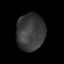
Tissue: lung
Cell type: Epithelial cells
Senescence score: 0.2281
Nuclear area (px): 1020
Mean DAPI intensity: 58.13